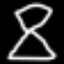
Label: hourglass